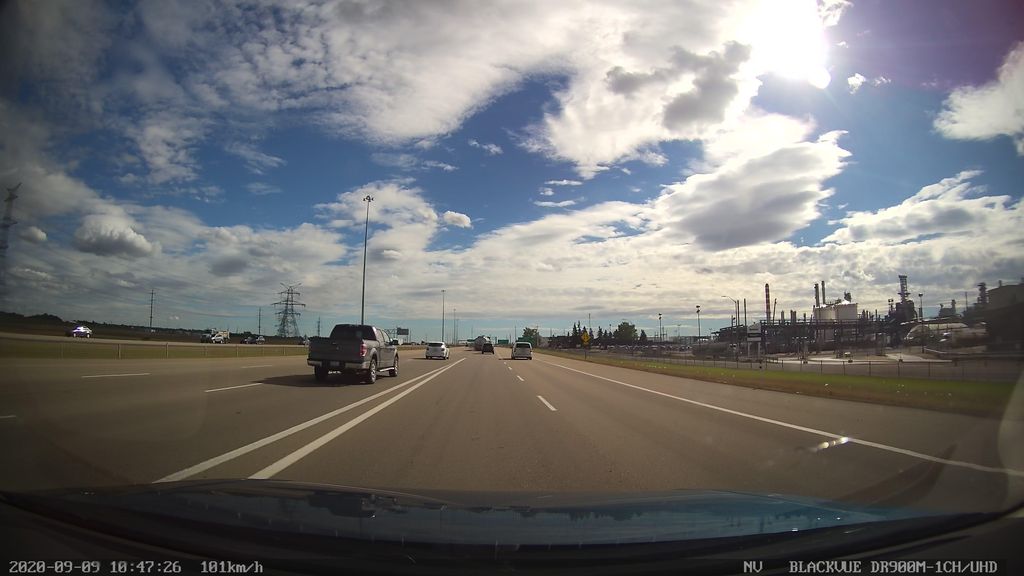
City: edmonton